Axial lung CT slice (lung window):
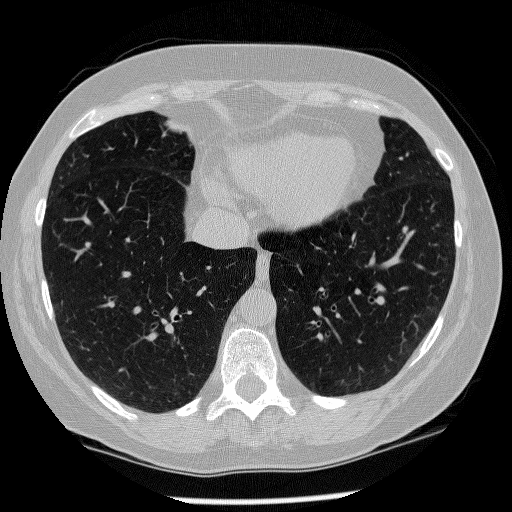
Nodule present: no